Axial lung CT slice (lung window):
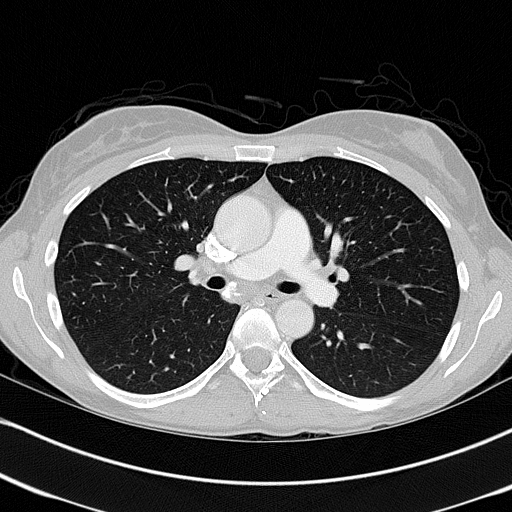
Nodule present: no